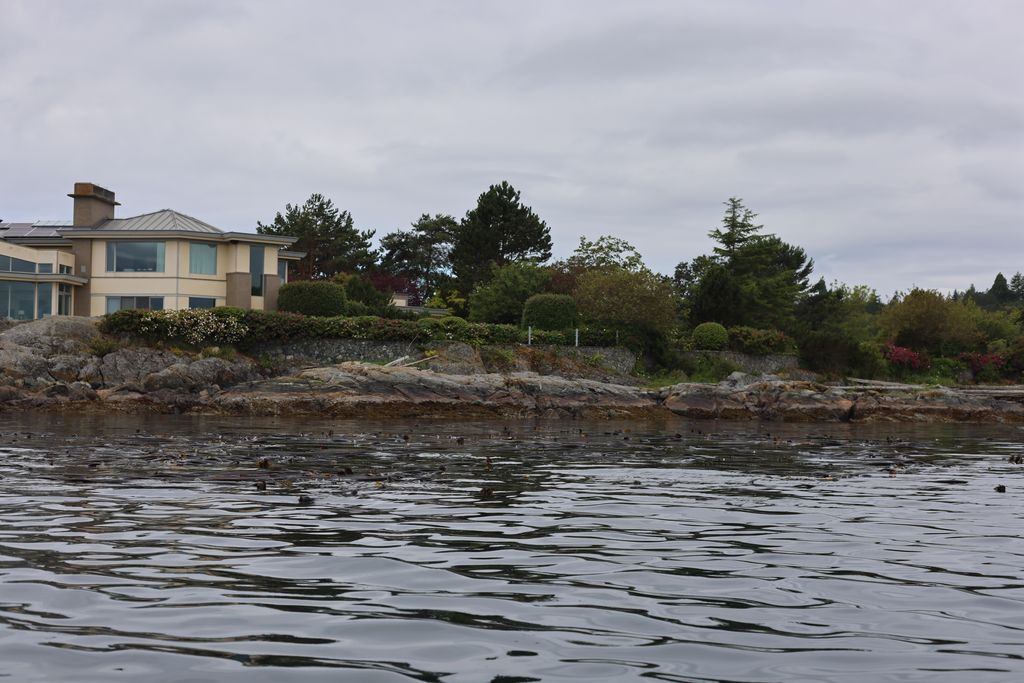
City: victoria